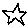
Label: star